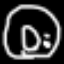
Label: donut